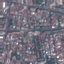
Land use / land cover: Residential